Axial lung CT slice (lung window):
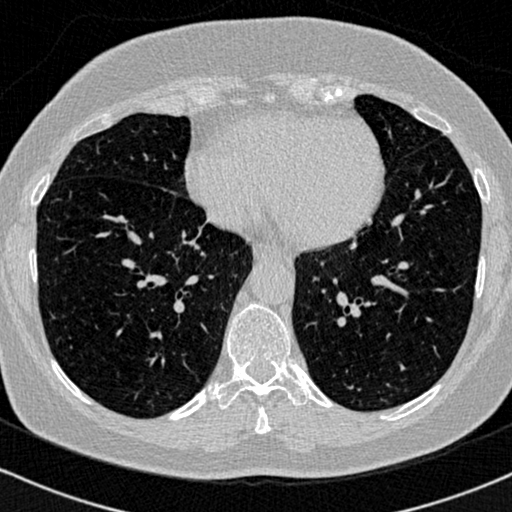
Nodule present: no